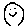
Label: smiley face